Interaction volume radius: 5 \u00c5
Interaction volume height: 15 \u00c5
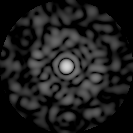
Disorder parameter: 0.8579